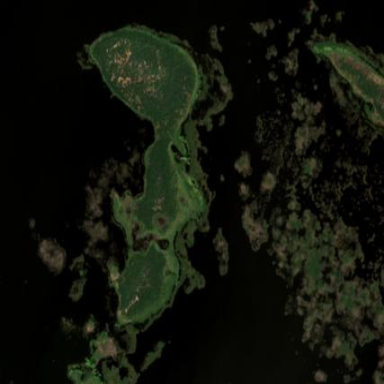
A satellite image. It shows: Island covered with scrub vegetation.